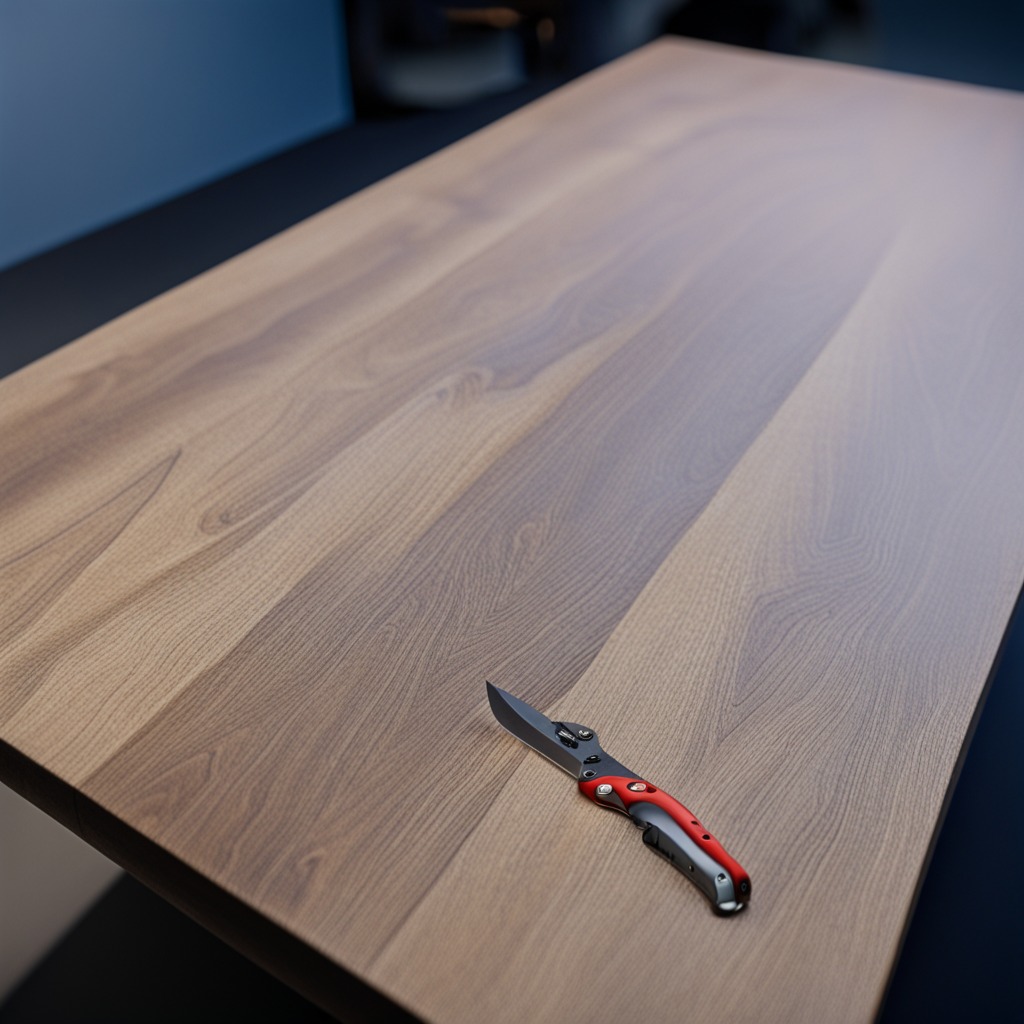
A utility knife lying on a table with faint burn marks in a small garage at twilight.